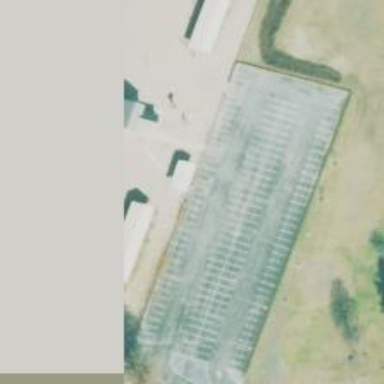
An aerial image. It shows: Parking space is available.